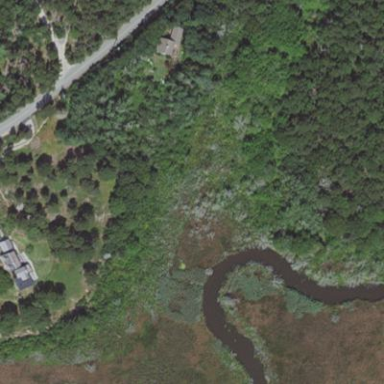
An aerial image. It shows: Marsh wetland.